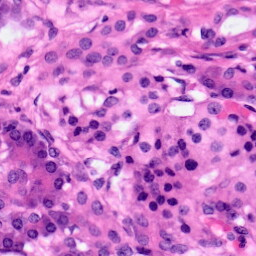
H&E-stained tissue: Pancreatic